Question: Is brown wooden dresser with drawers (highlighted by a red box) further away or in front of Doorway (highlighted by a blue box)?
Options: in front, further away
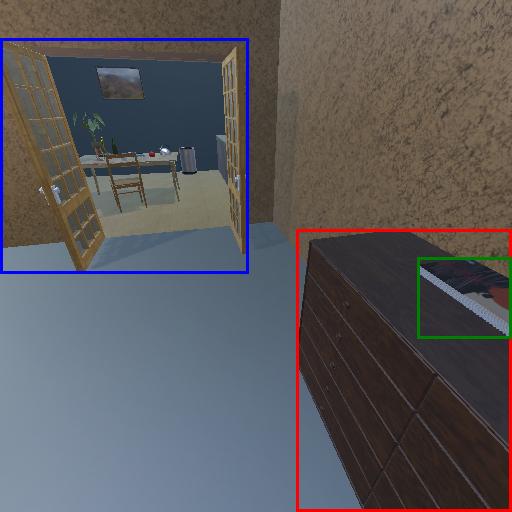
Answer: in front